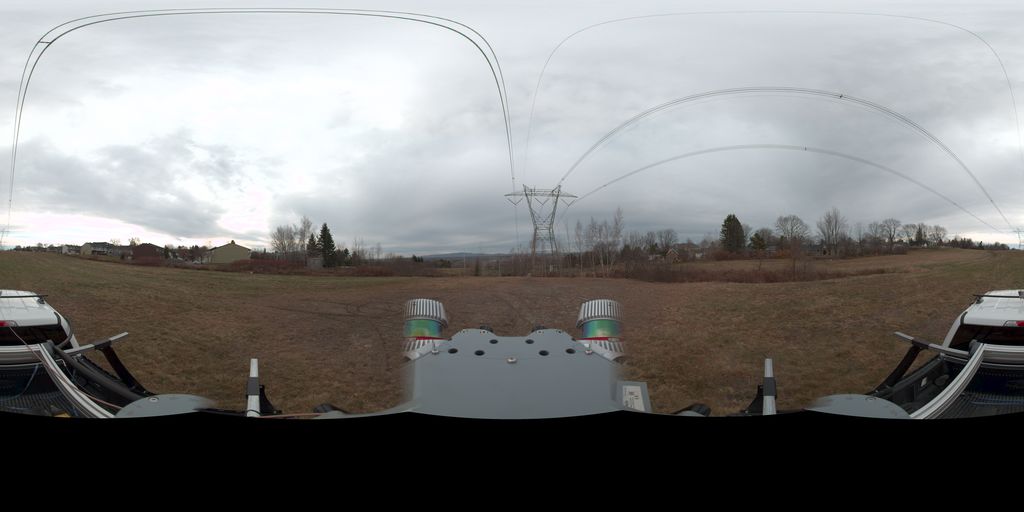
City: quebec_city